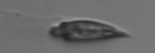
Label: Oxytoxum